二年级 · 度量几何学
数一数下面的图形中各有几个直角。

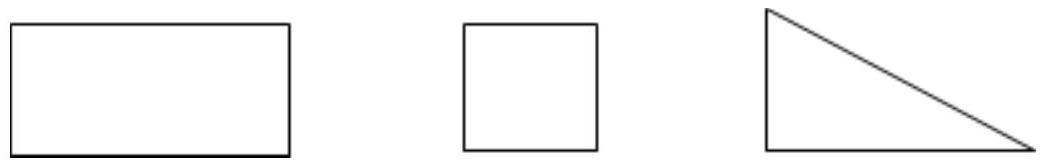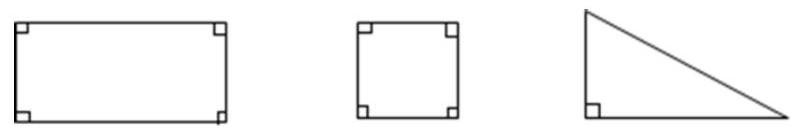
答案: 4 个; 4 个; 1 个

【分析】如图 , 和三角尺上这一角大小相等的角是直角, 由此解答即可。

【详解】由分析作图如下:

图 1 有 4 个直角; 图 2 有 4 个直角; 图 3 有 1 个直角。

【点睛】本题考查学生对直角的认识。